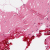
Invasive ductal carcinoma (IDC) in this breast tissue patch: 0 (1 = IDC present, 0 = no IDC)